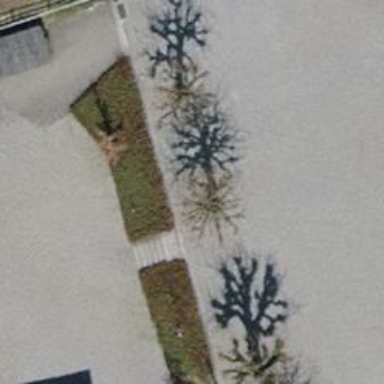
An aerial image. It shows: Concrete steps.